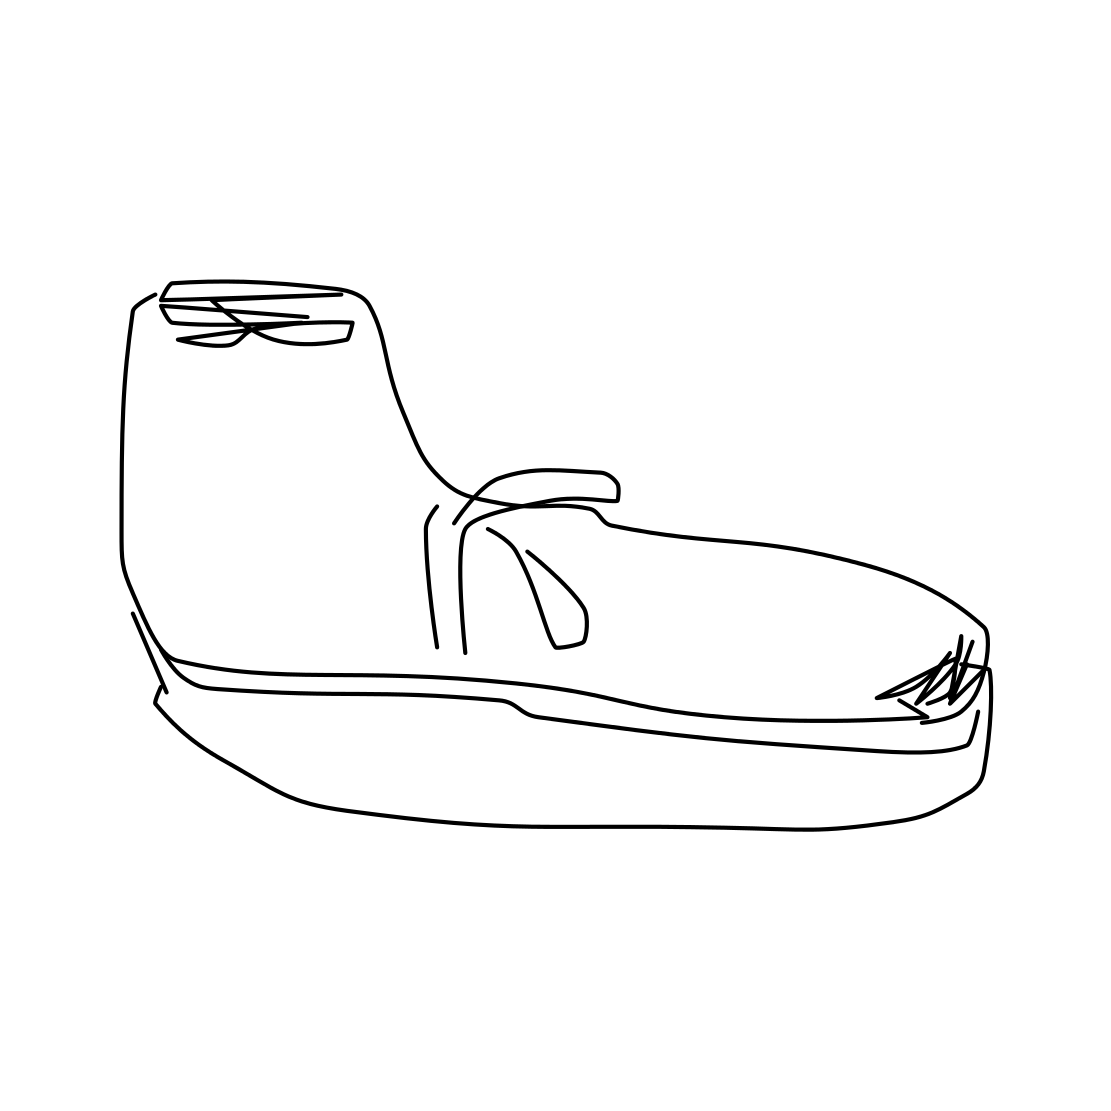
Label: shoe